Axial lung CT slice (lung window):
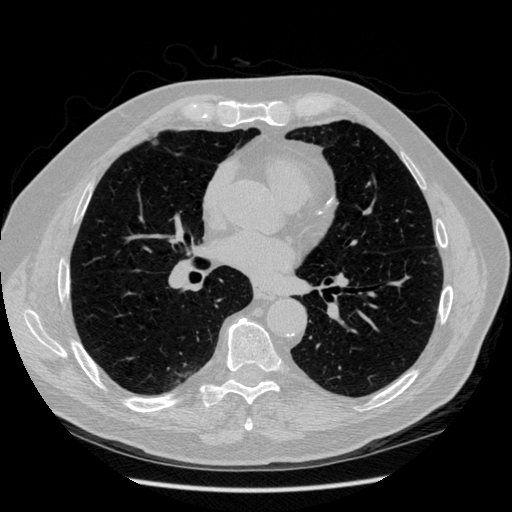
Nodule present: yes
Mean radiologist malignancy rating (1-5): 2.667